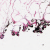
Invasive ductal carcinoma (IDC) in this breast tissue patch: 0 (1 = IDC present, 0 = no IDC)